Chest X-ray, AP view. Patient: 48 years old, sex F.
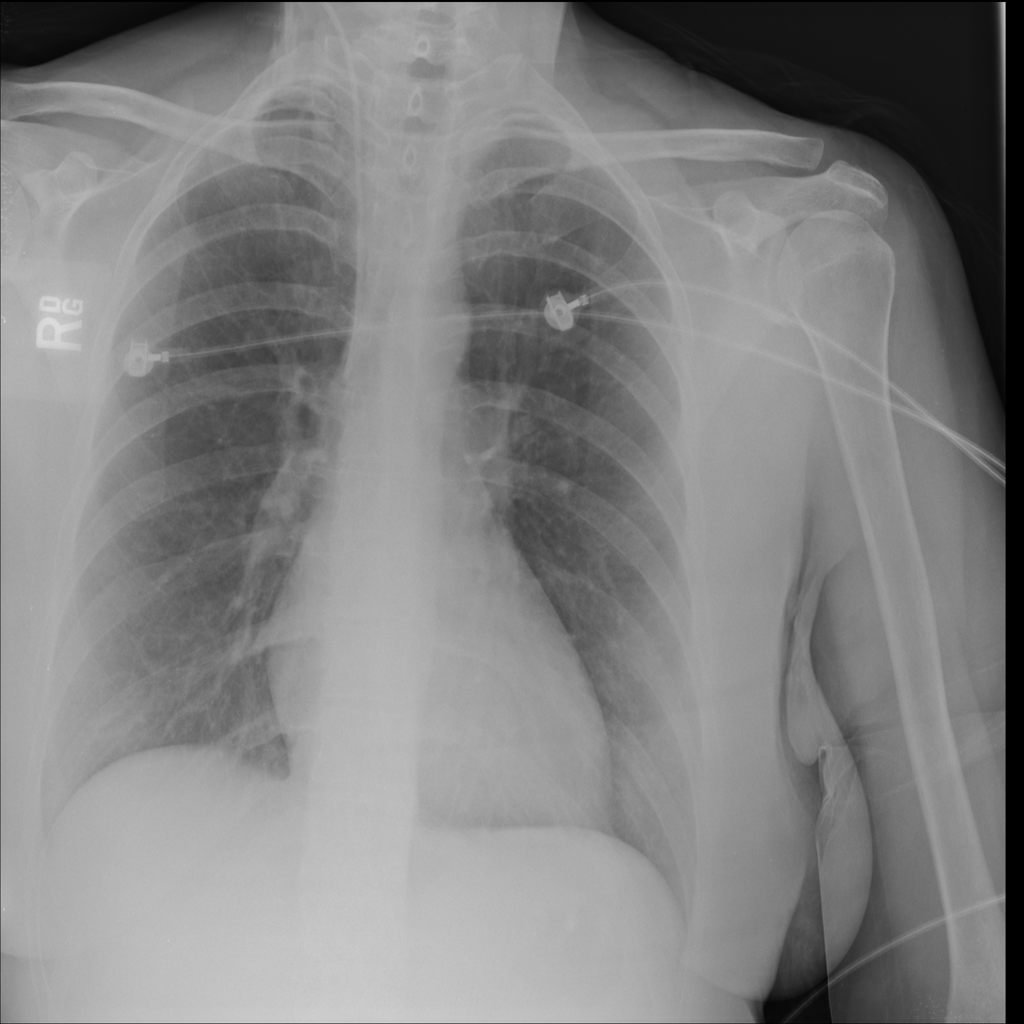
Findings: No Finding